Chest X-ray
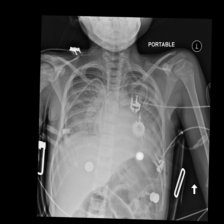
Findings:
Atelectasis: negative
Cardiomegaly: negative
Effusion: positive
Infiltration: positive
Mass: negative
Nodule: negative
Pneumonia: negative
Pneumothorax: negative
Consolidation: negative
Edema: positive
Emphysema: negative
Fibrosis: negative
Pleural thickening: negative
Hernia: negative